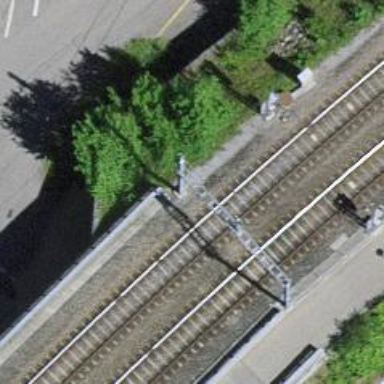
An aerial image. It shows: Single-track railway bridge with contact lines for electrification.